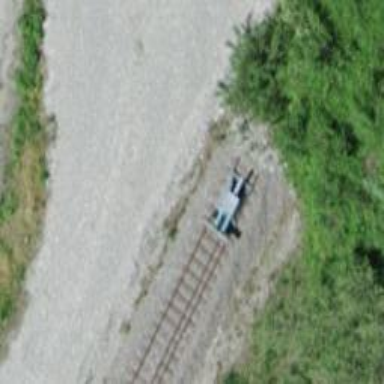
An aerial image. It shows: Railway buffer stop.